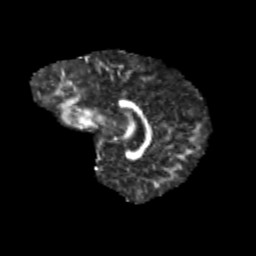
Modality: FA
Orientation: sagittal
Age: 11
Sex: male
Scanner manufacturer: siemens
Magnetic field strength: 3 T
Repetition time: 3.8 s
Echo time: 0.07 s